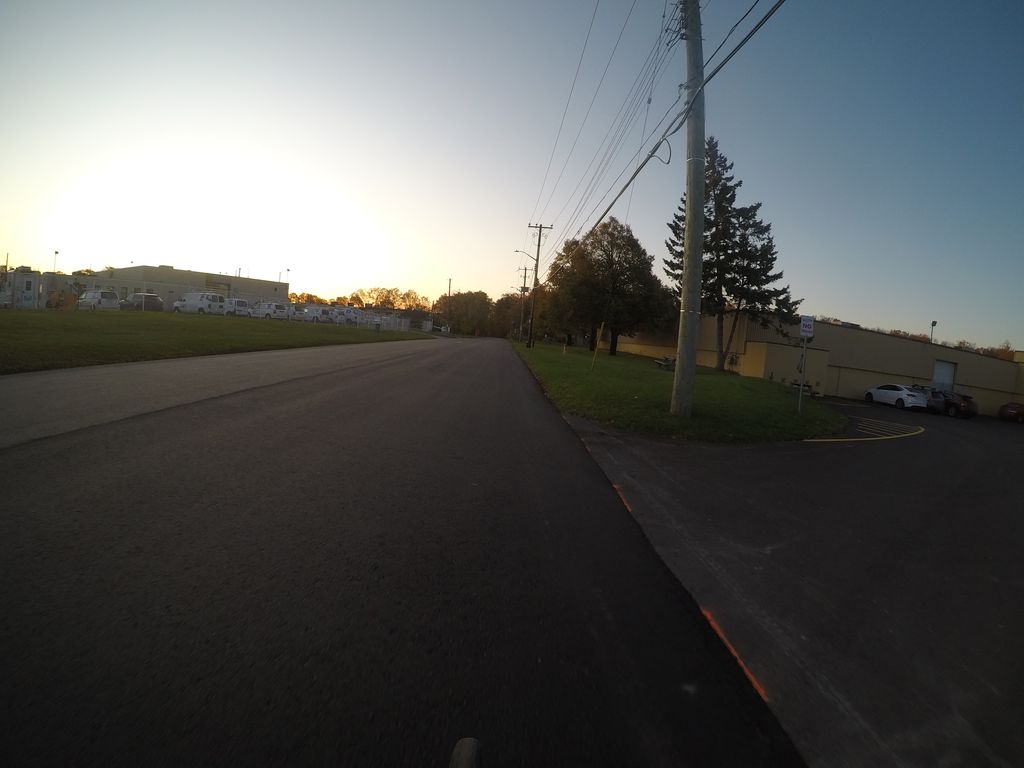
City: kitchener-waterloo